Here is the continuous-wavelet rendering of a rotor kit's vibration signal. Classify the rotor condition as one of: normal, misalignment, unbalance, looseness.
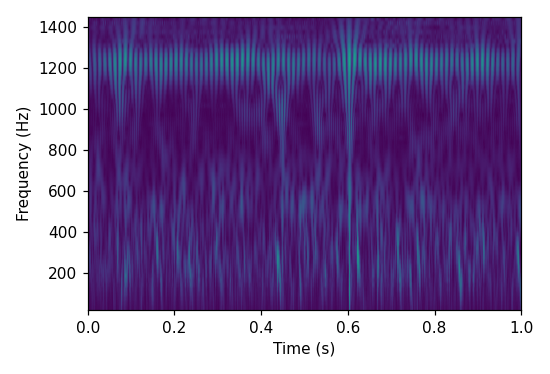
Answer: misalignment